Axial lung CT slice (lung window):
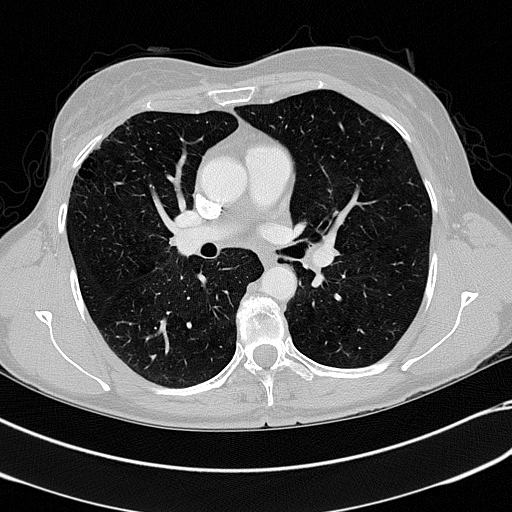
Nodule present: no